Interaction volume radius: 5 \u00c5
Interaction volume height: 25 \u00c5
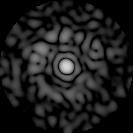
Disorder parameter: 0.8162